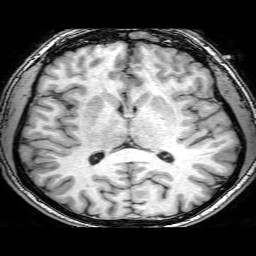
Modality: T1w
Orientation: coronal
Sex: male
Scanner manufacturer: philips
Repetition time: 0.008128 s
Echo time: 0.00373 s